Question: i'm working in a project where i need to read some values and send through socket connection.
This is format of the package that i must create:

i must read these values (i don't know what king of type it must be each value, int or string, etc):
type : type of operation (how get 4 bits only ? )
reserverd : i will fill with 0's
origin: who is sending the message
receiver: who is to receive the message
algorithm: which algorithm is goona to be used to encrypt the message
padding: use it in the encrypt algorithm
mode : which mode to encrypt
i must read this values and create this package that must have 7 bytes only.
how can i do that ?
it must be something like this i think:
'''
byte[] r = new byte[]{
type+reserverd,
origin_1_byte, origin_2_byte,
receiver_1_byte, receiver_2_byte,
algorithm+padding,
mode};
'''
UPDATE:
'''
ByteBuffer buffer = ByteBuffer.allocate(100);
// read data into buffer
buffer.rewind();
buffer.order(ByteOrder.LITTLE_ENDIAN);
// 0xf and co mask off sign extension -> handle byte as unsigned
int type = (buffer.get() >> 4) & 0xf; // 15 in decimal
buffer.rewind();
buffer.put((byte)(type << 4));
System.out.println("type = " + type);
output : 0 (why ?)
'''
Any ideas ?
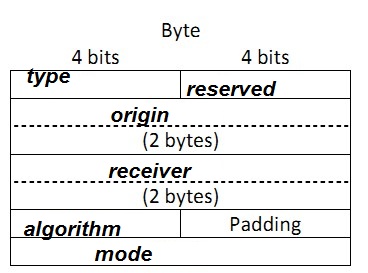
Answer: Just use a ByteBuffer and the nio package. That way you can easily read the data from the network and don't have to worry about Endianess (that's important! If you use streams you pretty much have to implement the shifting yourself - although that could be a good exercise). Don't forget to set the buffers endianness to the correct value. We use ints internally because a) all mathematical operations return ints anyway and b) you are able to handle the values as unsigned.
'''
ByteBuffer buffer = ByteBuffer.allocate(100);
// read data into buffer
buffer.rewind();
buffer.order(ByteOrder.LITTLE_ENDIAN);
// 0xf and co mask off sign extension -> handle byte as unsigned
int type = (buffer.get() >> 4) & 0xf;
int origin = buffer.getShort() & 0xffff;
int receiver = buffer.getShort() & 0xffff;
// and so on
'''
to write the data back you pretty much do the reverse:
'''
ByteBuffer buffer = ByteBuffer.allocate(100);
buffer.rewind();
buffer.put((byte)(type << 4));
buffer.putShort((short)origin);
// and so on
'''
Edit:
Usually you'd read the data directly into a ByteBuffer from the Network channel and use the Java NIO package. A quick tutorial is <URL> works in the other direction.
'''
InputStream is = socket.getInputStream();
ReadableByteChannel source = Channels.newChannel(istream);
ByteBuffer buffer = ByteBuffer.allocateDirect(headerSize);
source.read(buffer);
// now header is in buffer and can be used as seen above.
'''